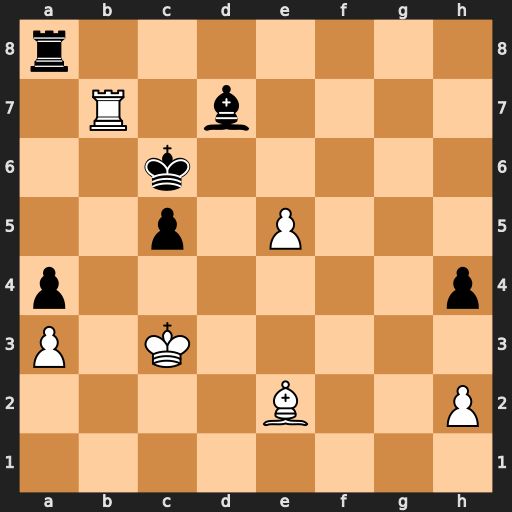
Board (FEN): r7/1R1b4/2k5/2p1P3/p6p/P1K5/4B2P/8
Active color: w
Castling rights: -
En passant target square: -
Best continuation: Bf3#